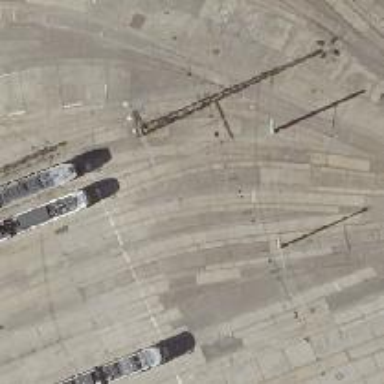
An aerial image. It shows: Tram railway running through yard with contact lines for electrification.